Aerial crown-view tile of a tropical tree (Barro Colorado Island, Panama), acquired 20250715:
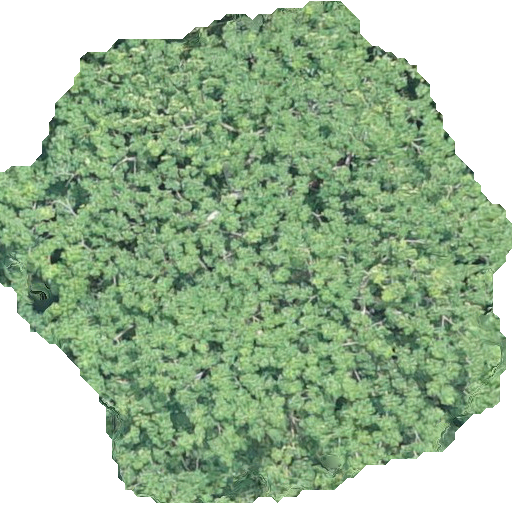
Species: Pseudobombax septenatum
GBIF accepted scientific name: Pseudobombax septenatum
Crown area: 283.759 m²